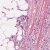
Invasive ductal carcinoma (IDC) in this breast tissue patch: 1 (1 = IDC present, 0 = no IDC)